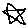
Label: star